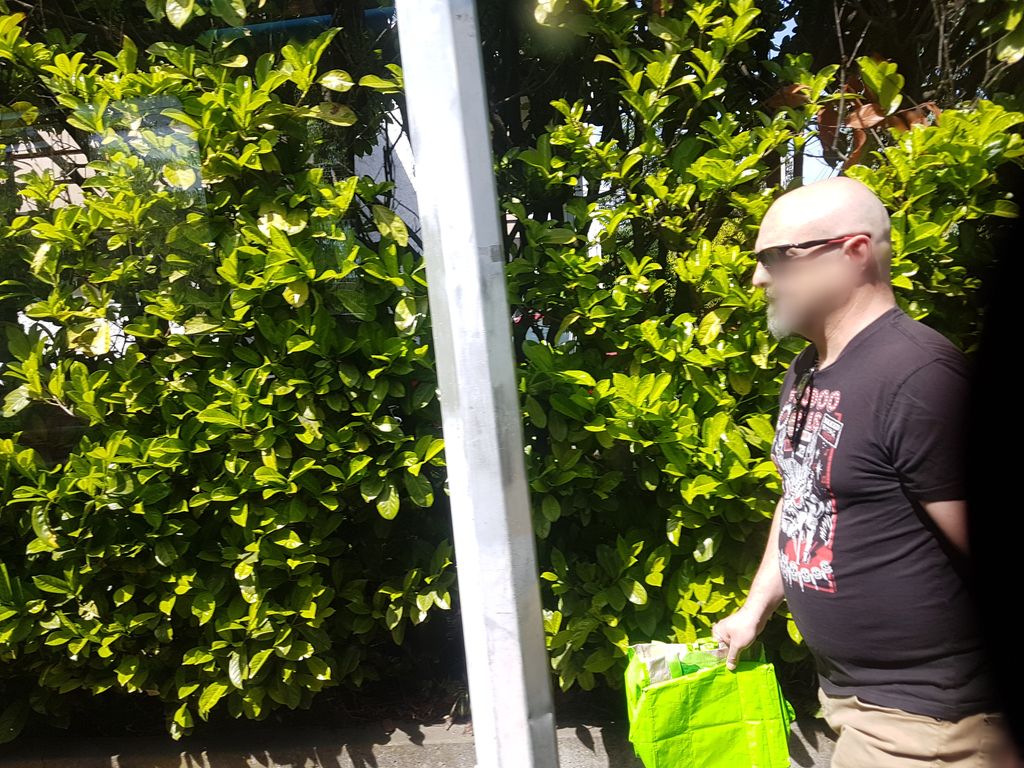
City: victoria